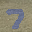
Label: 7